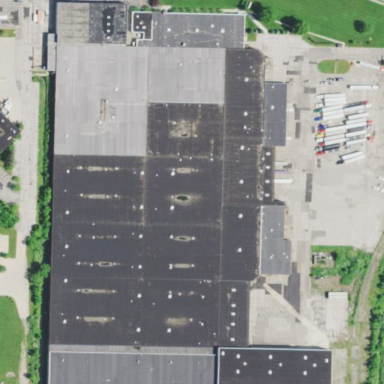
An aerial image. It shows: Historic factory.